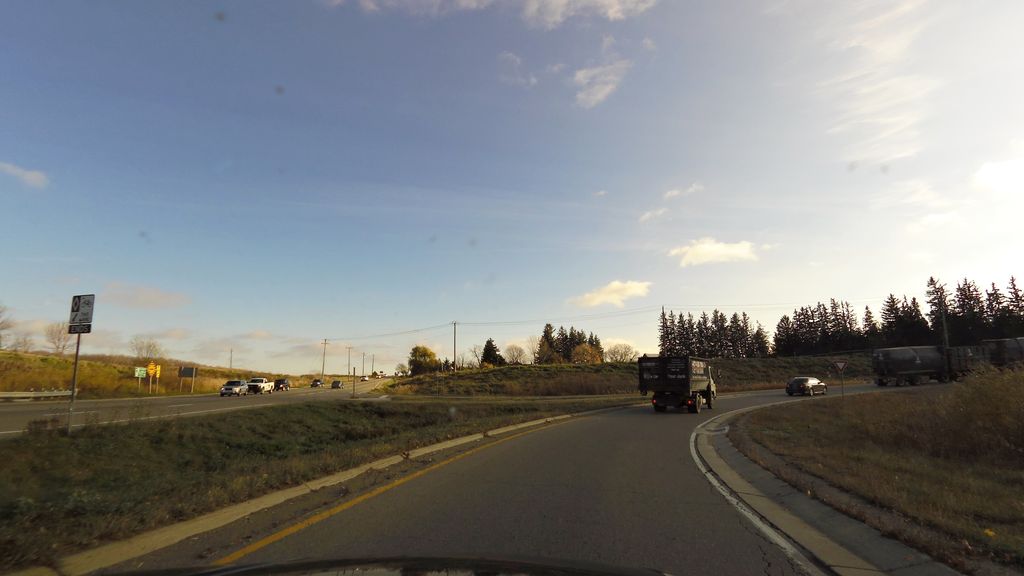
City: kitchener-waterloo